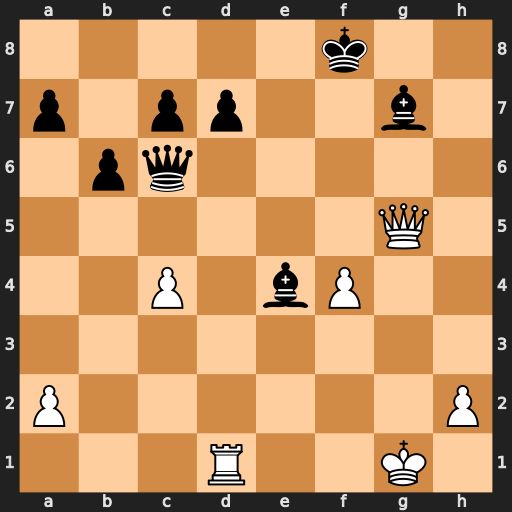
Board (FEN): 5k2/p1pp2b1/1pq5/6Q1/2P1bP2/8/P6P/3R2K1
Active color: w
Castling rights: -
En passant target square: -
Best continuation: Qd8+ Kf7 Rxd7+ Qxd7 Qxd7+